三年级 · 度量几何学
三 (1) 班的劳动基地是一个长方形, 长 120 厘米, 宽 80 厘米, 其中一面靠墙, 其他三面围围栏 (如下图所示) 。

（1）这块劳动基地的占地面积是多少平方厘米? 合多少平方分米?

(2) 围栏的总长是多少厘米?
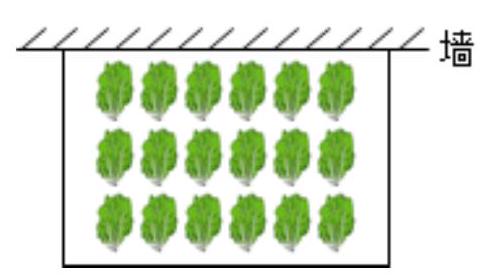
答案: 解（1） 9600 平方厘米； 96 平方分米;；（2） 280 厘米

【分析】（1）基地的长乘宽等于基地的面积，再把平方厘米换算成平方分米即可解答。

（2）基地的长加 2 个宽即等于围栏的长度。

【详解】 (1) $120 \times 80=9600$ (平方厘米) $=96$ 平方分米

答：这块劳动基地的占地面积是 9600 平方厘米，合 96 平方分米。

(2) $120+80 \times 2$

$=120+160$

$=280$ (厘米)

答: 围栏的总长是 280 厘米。

【点睛】本题主要考查学生对长方形的面积、周长公式和面积单位换算知识的掌握。